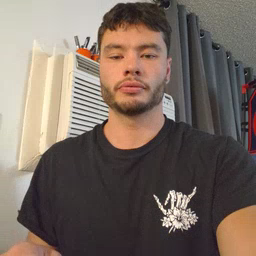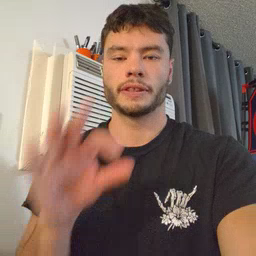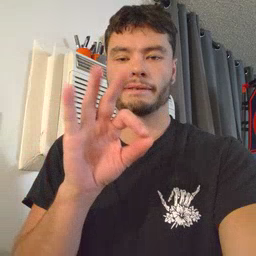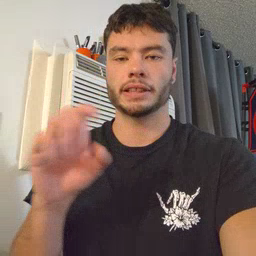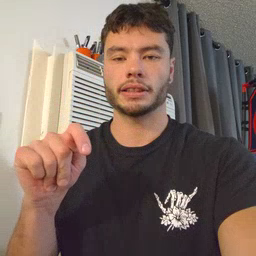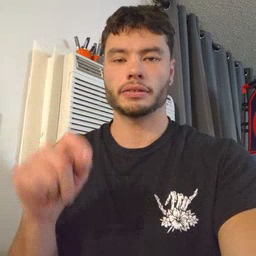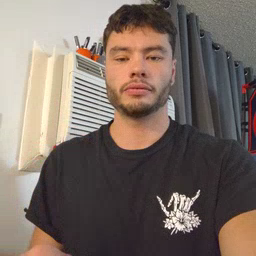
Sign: feet